Question: I have query which calculate active clients by groups and must calculate pickups by groups.
'''
SELECT [Category] = ISNULL(c.Category, 'Total'),
COUNT (hs.ClientID) as '3 Mo Clients',
(COUNT (hs.ClientID))/3 as MoAVG
,(select COUNT(PickupID)from Pickup where PickupDate between '2013-01-01' and '2013-03-30' group by CategCode) as '3 Mo Picups'
FROM Category c
LEFT JOIN history hs
ON hs.CategCode = c.CategCode
where ReccordDate between '2013-01-01' and '2013-03-30'
GROUP BY Category
WITH ROLLUP
'''
This query throws error :'Subquery returned more than 1 value. This is not permitted when the subquery follows =, !=, <, <= , >, >= or when the subquery is used as an expression.'
if I am not using group by in 4 line it works but did not divide pickups by groups.
This is example how does it works without group by clause in 4 line of the code

Any Ideas how to fix it?
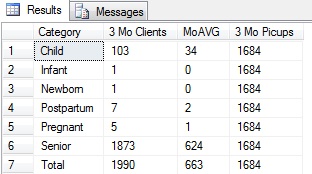
Answer: Try to add this condition: CategCode = c.CategCode
'''
SELECT [Category] = ISNULL(c.Category, 'Total'),
COUNT (hs.ClientID) as [3 Mo Clients],
(COUNT (hs.ClientID))/3 as MoAVG
,(SELECT COUNT(PickupID)
FROM Pickup
WHERE PickupDate between '2013-01-01' and '2013-03-30'
AND CategCode = c.CategCode
) AS [3 Mo Picups]
FROM Category c LEFT JOIN history hs ON hs.CategCode = c.CategCode
WHERE ReccordDate between '2013-01-01' and '2013-03-30'
GROUP BY c.CategCode, c.Category
WITH ROLLUP
'''
OR
'''
SELECT [Category] = ISNULL(c.Category, 'Total'),
COUNT (hs.ClientID) as [3 Mo Clients],
(COUNT (hs.ClientID))/3 as MoAVG,
SUM(o.cnt) AS [3 Mo Picups]
FROM Category c LEFT JOIN history hs ON hs.CategCode = c.CategCode
CROSS APPLY (
SELECT COUNT(PickupID) AS cnt
FROM Pickup
WHERE PickupDate between '2013-01-01' and '2013-03-30'
AND CategCode = c.CategCode
) o
WHERE ReccordDate between '2013-01-01' and '2013-03-30'
GROUP BY c.Category
WITH ROLLUP
'''